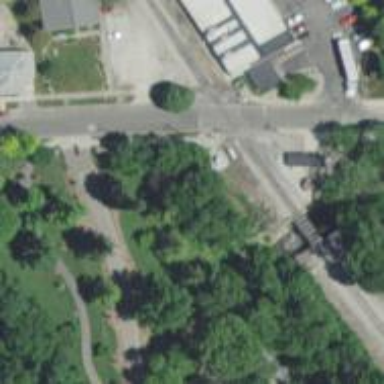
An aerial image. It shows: Railway crossing.